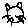
Label: cat